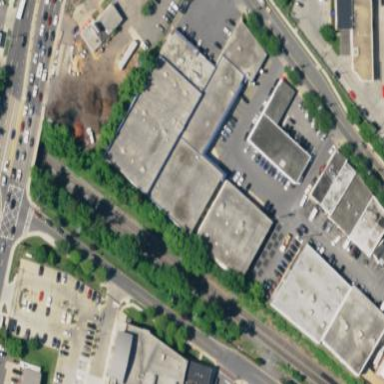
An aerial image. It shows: Strip mall development.